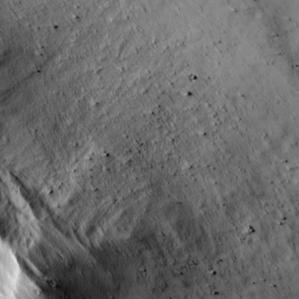
Label: non_frost